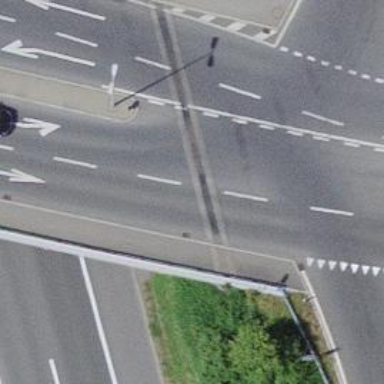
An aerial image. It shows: Secondary road with bridge.